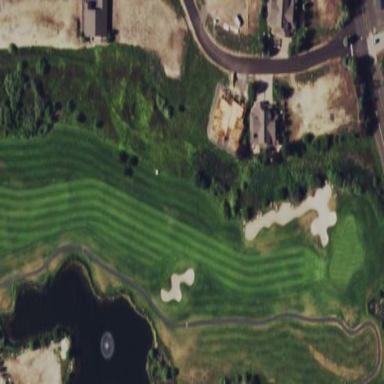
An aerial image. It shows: Grassy area designated as golf fairway.